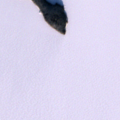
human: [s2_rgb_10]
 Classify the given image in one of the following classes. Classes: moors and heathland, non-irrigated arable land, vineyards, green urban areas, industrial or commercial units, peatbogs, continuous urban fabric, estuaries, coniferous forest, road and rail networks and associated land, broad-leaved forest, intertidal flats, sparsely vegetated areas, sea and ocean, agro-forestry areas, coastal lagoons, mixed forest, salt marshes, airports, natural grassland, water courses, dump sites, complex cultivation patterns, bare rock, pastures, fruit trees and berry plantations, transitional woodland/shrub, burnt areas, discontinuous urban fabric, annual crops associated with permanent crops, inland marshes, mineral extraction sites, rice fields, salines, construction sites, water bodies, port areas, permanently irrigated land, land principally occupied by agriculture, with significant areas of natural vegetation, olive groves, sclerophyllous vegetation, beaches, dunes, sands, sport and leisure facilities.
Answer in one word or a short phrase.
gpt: coniferous forest, water bodies